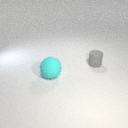
large cyan rubber sphere in front of small gray rubber cylinder